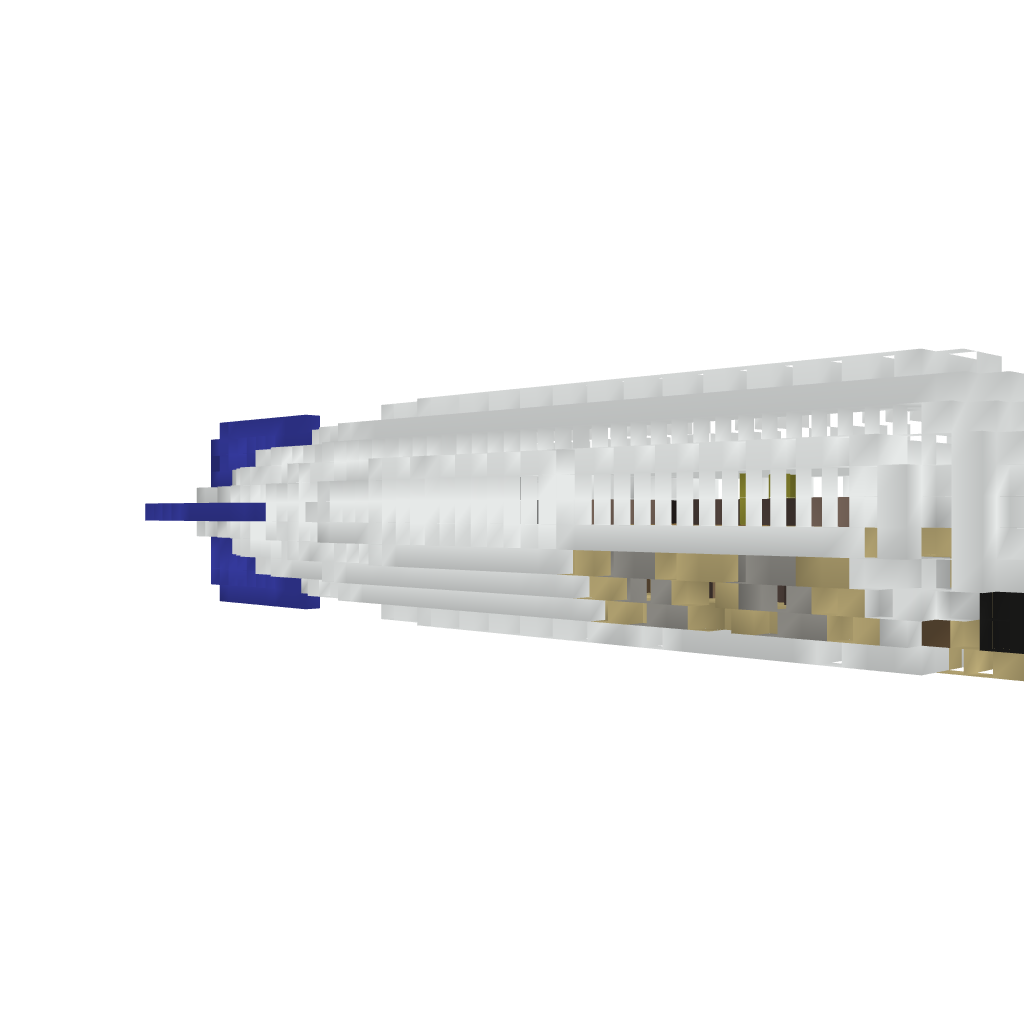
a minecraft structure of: Merchant Airship Majestic Pearl